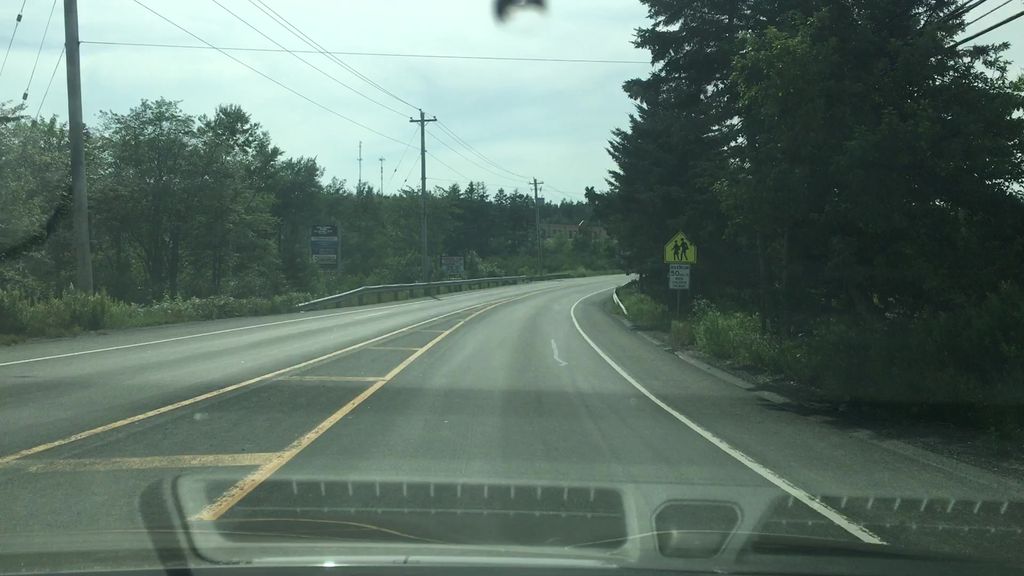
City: halifax